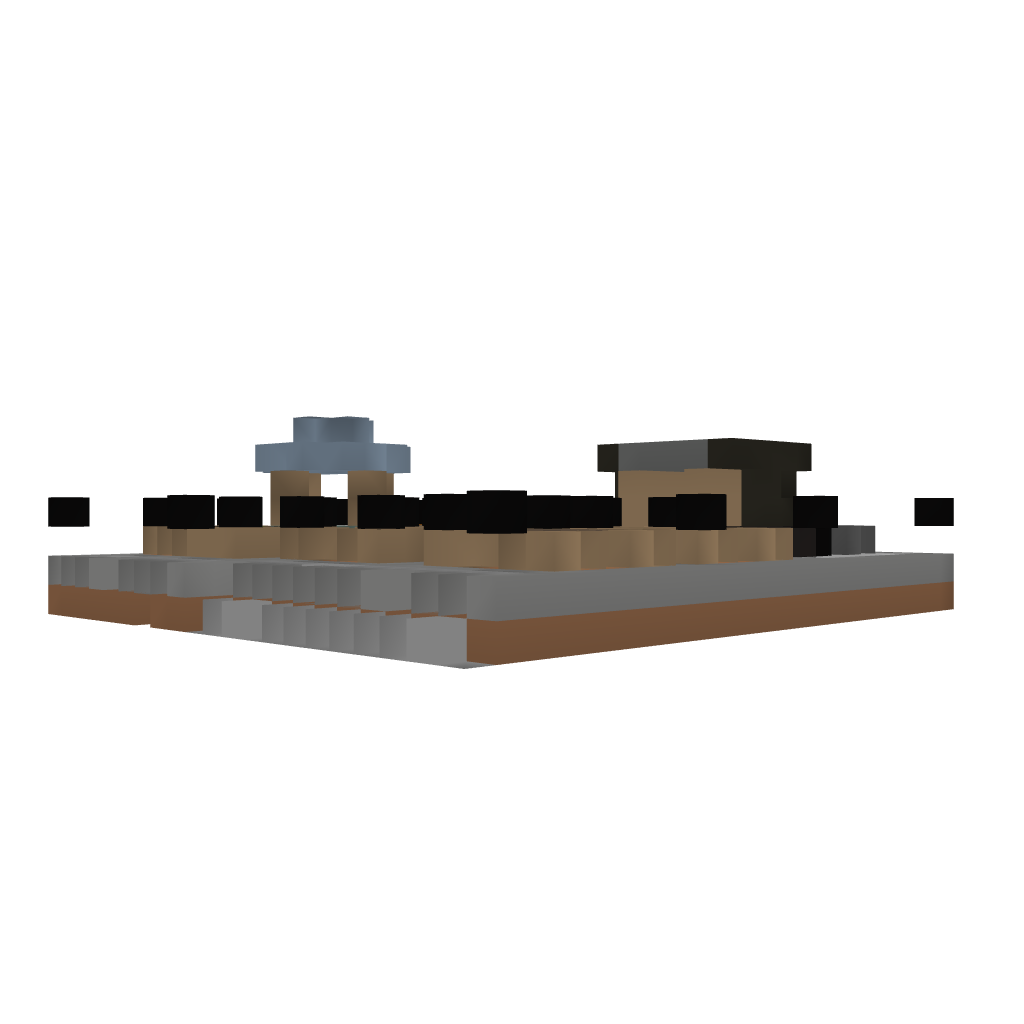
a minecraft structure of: Small medieval garden